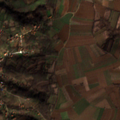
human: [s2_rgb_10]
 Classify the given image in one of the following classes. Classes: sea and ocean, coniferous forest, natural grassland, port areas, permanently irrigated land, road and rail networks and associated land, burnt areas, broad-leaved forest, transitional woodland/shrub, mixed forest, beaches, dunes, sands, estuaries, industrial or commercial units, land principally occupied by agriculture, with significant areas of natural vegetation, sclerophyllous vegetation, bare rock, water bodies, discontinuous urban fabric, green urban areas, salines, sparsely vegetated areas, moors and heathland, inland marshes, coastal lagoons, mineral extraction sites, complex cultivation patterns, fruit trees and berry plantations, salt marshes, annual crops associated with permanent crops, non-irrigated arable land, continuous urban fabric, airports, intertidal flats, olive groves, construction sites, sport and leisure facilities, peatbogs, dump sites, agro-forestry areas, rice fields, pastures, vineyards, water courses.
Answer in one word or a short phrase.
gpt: discontinuous urban fabric, non-irrigated arable land, complex cultivation patterns, land principally occupied by agriculture, with significant areas of natural vegetation